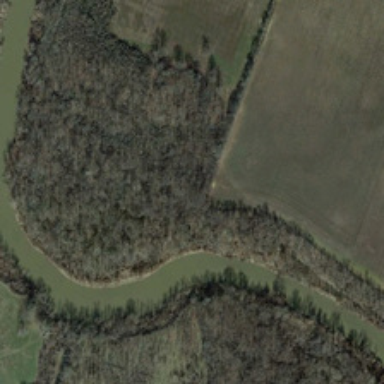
Many green plants are in two sides of a river .